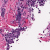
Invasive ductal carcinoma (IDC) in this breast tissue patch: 0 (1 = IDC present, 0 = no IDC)